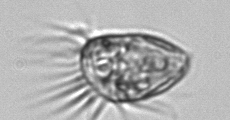
Label: Strombidium_morphotype1